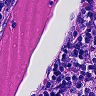
Metastatic tissue present: no